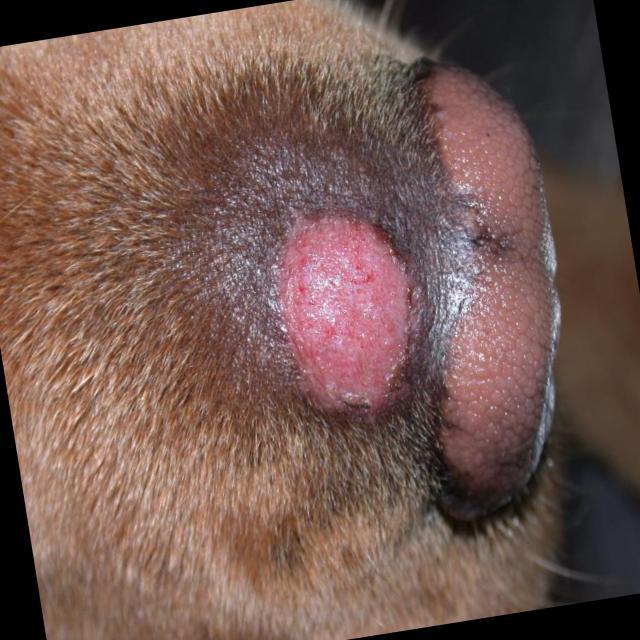
Canine ringworm (Dermatophytosis) — fungal infection caused by Microsporum or Trichophyton. Presents with circular alopecia, scaling, crusting, and broken hairs.